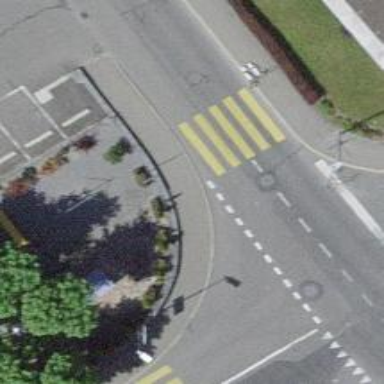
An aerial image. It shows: Uncontrolled zebra crossing.